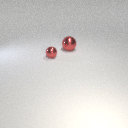
large red metal sphere to the right of small red metal sphere